Interaction volume radius: 10 \u00c5
Interaction volume height: 30 \u00c5
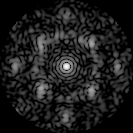
Disorder parameter: 0.5657